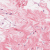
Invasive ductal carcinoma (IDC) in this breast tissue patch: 0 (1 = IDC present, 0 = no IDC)